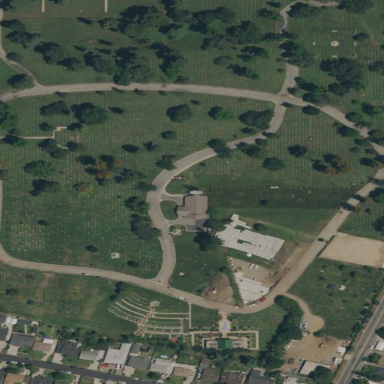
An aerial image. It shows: Cemetery.